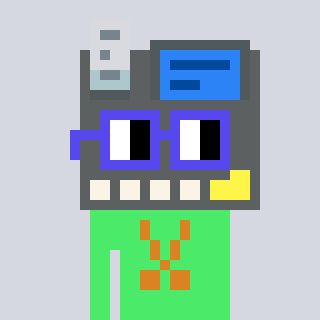
a pixel art character with square blue glasses, a cash register-shaped head and a teal-colored body on a cool background